Question: I need to add items to a 'UIDatePicker', but instead of adding dates:

I need to add a list of names (e.g., "James"). How do I do that?
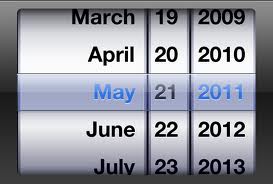
Answer: Just use <URL>
'''
UIPickerView *myPickerView = [[UIPickerView alloc] initWithFrame:CGRectMake(0, 200, 320, 200)];
myPickerView.delegate = self
myPickerView.showsSelectionIndicator = YES;
[self.view addSubview:myPickerView];
- (NSInteger)pickerView:(UIPickerView *)pickerView numberOfRowsInComponent:(NSInteger)component
{
return 1;
}
- (NSInteger)pickerView:(UIPickerView *)pickerView numberOfRowsInComponent:(NSInteger)component
{
return 1;
}
- (NSString *)pickerView:(UIPickerView *)pickerView titleForRow:(NSInteger)row forComponent:(NSInteger)component
{
NSString *string = [NSString stringWithString:@"Jack"];
return string;
}
'''
EDIT:1
'''
- (NSInteger)selectedRowInComponent:(NSInteger)component
{
//Returns the index of the selected row in a given component.
NSLog(@"%d",component);
}
'''